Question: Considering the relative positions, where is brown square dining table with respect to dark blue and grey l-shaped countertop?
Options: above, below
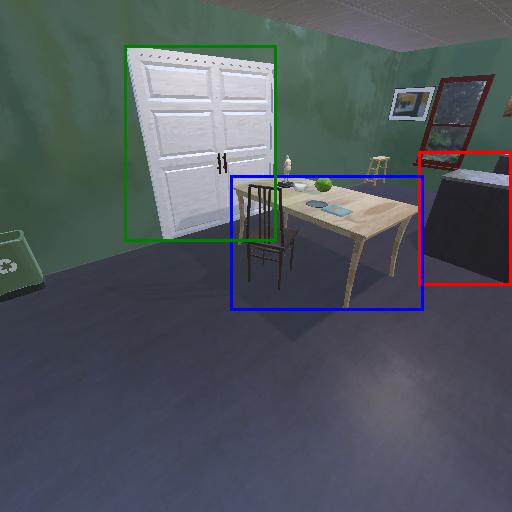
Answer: above